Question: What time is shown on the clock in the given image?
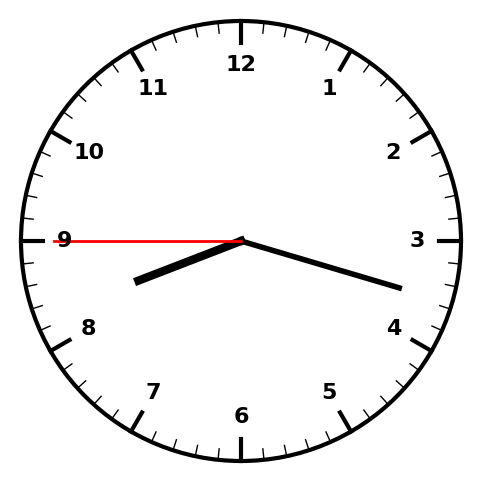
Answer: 08:17:45